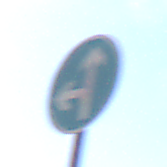
Verkehrszeichen: VorgeschriebeneFahrtrichtungGeradeausOderLinks
Umgebung: Outdoor, RoadRail
Tageszeit: MorningAfternoon
Wetter: PartlyCloudy
Licht: Natural
Jahreszeit: NotSpecified
Kontrast: HighContrast